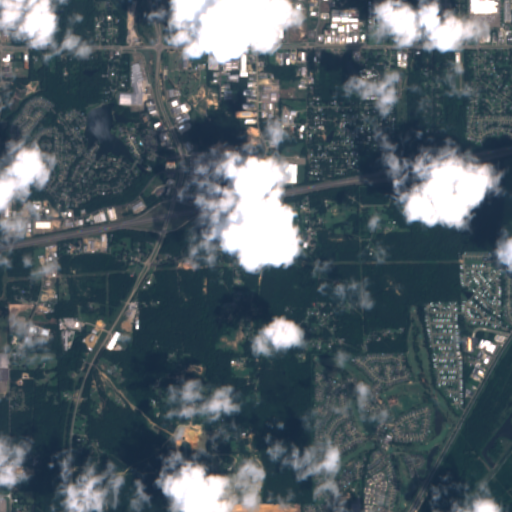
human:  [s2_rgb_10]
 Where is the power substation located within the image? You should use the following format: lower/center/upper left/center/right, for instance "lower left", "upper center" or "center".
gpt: The power substation is located in the lower right of the image.
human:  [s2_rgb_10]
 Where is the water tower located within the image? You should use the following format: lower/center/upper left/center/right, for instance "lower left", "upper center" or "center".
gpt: The water tower is located in the center right of the image.
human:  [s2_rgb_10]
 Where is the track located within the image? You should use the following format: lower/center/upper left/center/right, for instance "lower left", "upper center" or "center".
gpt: There is no track in the image.